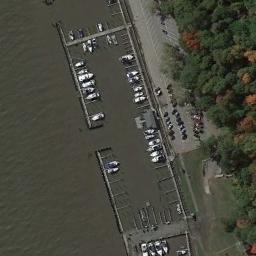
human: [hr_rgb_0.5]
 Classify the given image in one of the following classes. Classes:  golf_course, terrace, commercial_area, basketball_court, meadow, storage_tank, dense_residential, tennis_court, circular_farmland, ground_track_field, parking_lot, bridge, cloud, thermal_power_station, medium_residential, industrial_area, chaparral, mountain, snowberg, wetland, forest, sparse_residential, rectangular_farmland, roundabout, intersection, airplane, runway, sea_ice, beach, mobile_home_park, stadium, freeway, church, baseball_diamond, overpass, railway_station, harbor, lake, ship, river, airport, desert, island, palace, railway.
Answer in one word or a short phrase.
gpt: harbor